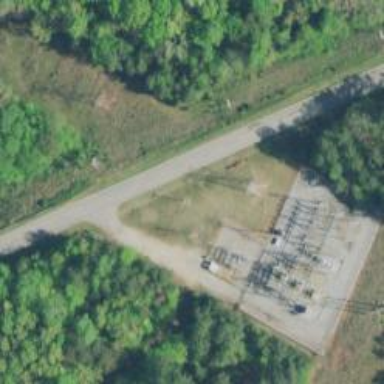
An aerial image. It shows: Power tower.